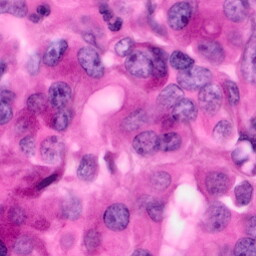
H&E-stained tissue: Pancreatic